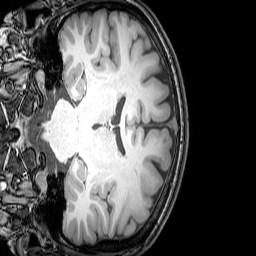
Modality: T1w
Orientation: coronal
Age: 23
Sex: female
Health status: healthy
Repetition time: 0.081 s
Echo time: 0.037 s